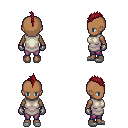
a pixel art fantasy rpg character, female body template, human, dark skin, white tunic, magenta pants, brunette mohawk hairstyle, metal gloves, white slippers, four views (front, back, left, right), 2x2 character sprite sheet, small pixel art, hard edges, no anti-aliasing